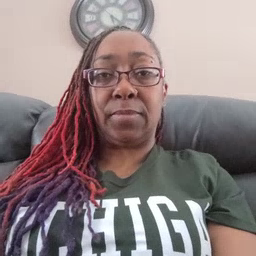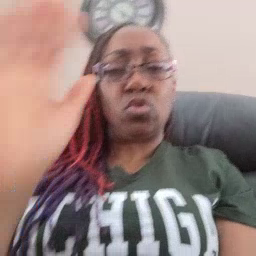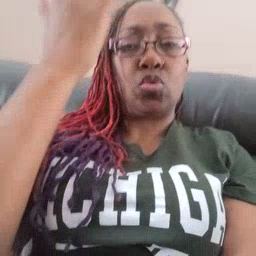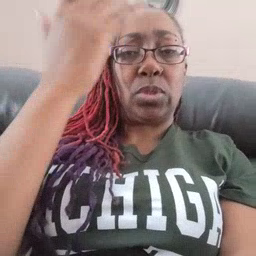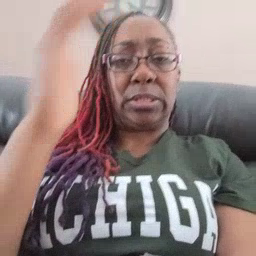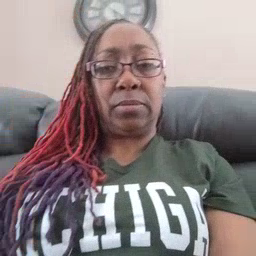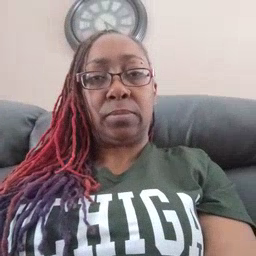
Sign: tree